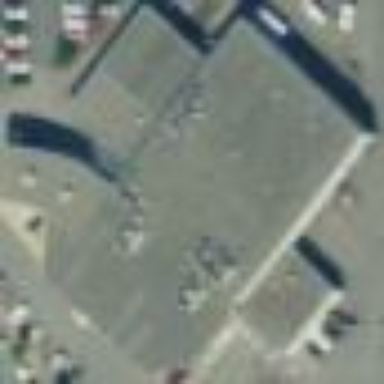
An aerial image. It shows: Retail building that houses car shop.